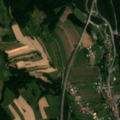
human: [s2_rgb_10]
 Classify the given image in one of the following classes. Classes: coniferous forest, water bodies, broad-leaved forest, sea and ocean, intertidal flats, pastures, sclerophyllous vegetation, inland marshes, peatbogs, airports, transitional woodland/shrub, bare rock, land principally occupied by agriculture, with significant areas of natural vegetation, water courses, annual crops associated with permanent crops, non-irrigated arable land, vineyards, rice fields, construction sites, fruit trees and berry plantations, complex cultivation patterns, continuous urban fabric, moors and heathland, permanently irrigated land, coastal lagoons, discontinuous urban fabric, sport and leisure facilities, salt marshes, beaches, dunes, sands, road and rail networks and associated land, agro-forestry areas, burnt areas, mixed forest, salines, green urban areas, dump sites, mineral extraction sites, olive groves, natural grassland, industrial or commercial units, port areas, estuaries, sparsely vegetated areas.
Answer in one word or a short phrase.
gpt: discontinuous urban fabric, non-irrigated arable land, broad-leaved forest, mixed forest